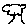
Label: tree